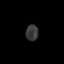
Tissue: prostate
Cell type: T cells
Senescence score: 0.3536
Nuclear area (px): 194
Mean DAPI intensity: 56.407